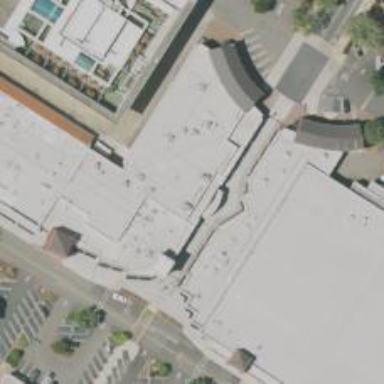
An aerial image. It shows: Cinema.